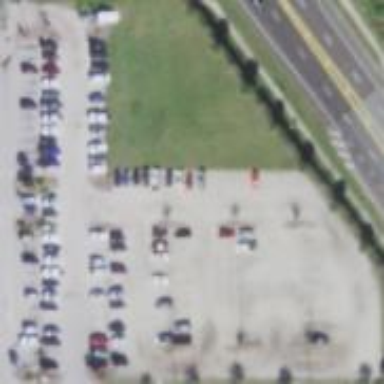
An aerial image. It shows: Parking area with unpaved surface.